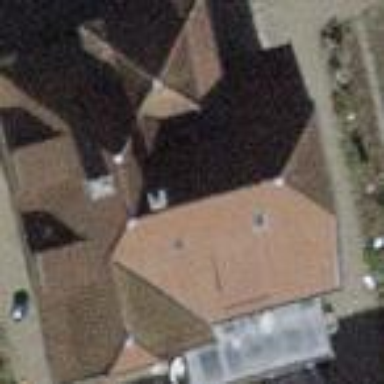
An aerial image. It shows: Building with tile roof.